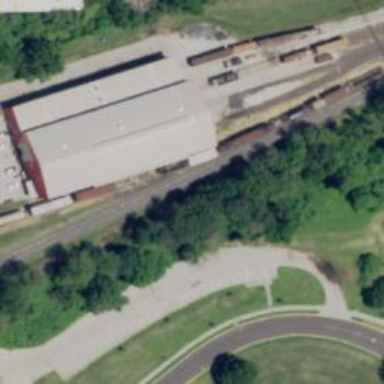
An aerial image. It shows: Railway siding with rails.